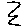
Label: zigzag